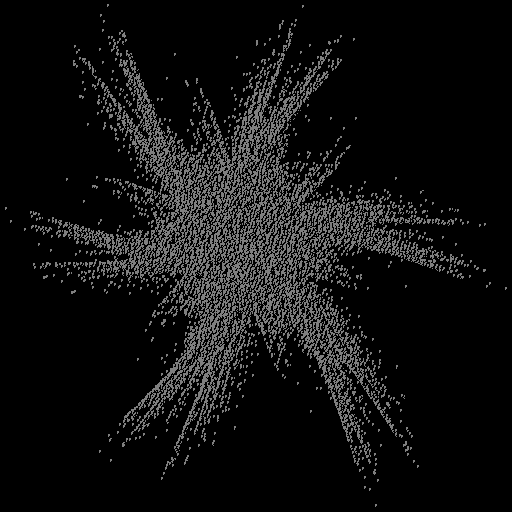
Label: gaku